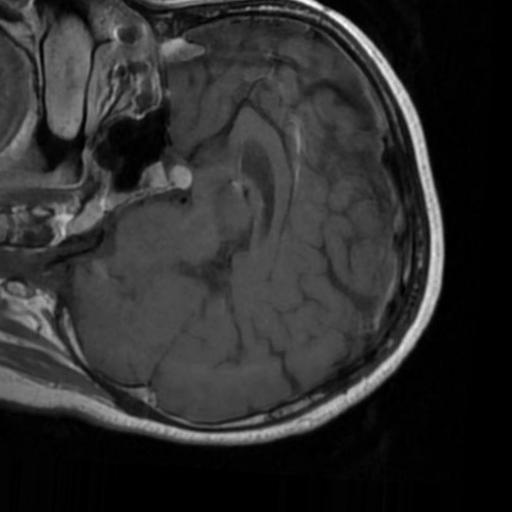
Label: brain_tumor